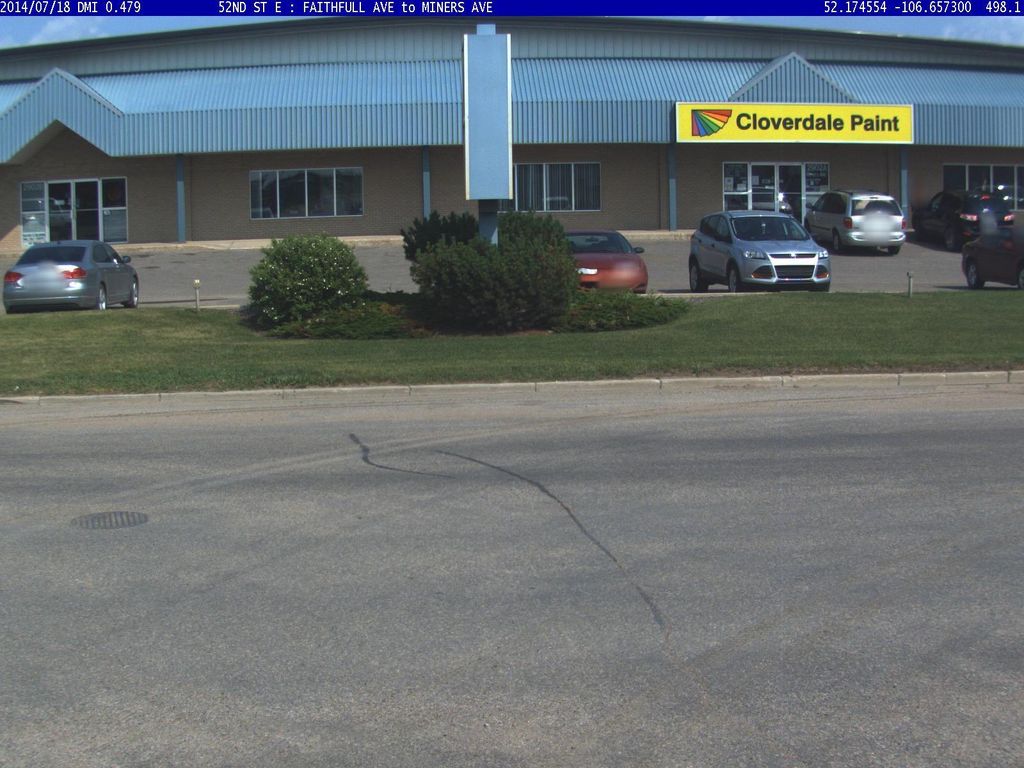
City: saskatoon